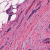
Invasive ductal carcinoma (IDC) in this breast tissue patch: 1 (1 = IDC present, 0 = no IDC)